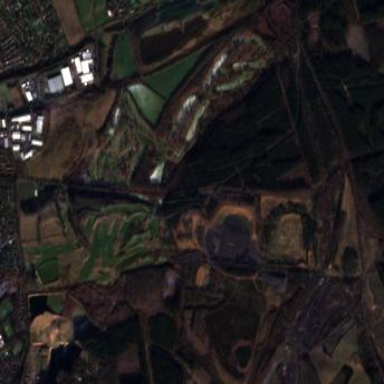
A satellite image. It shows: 18-hole golf course.